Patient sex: M
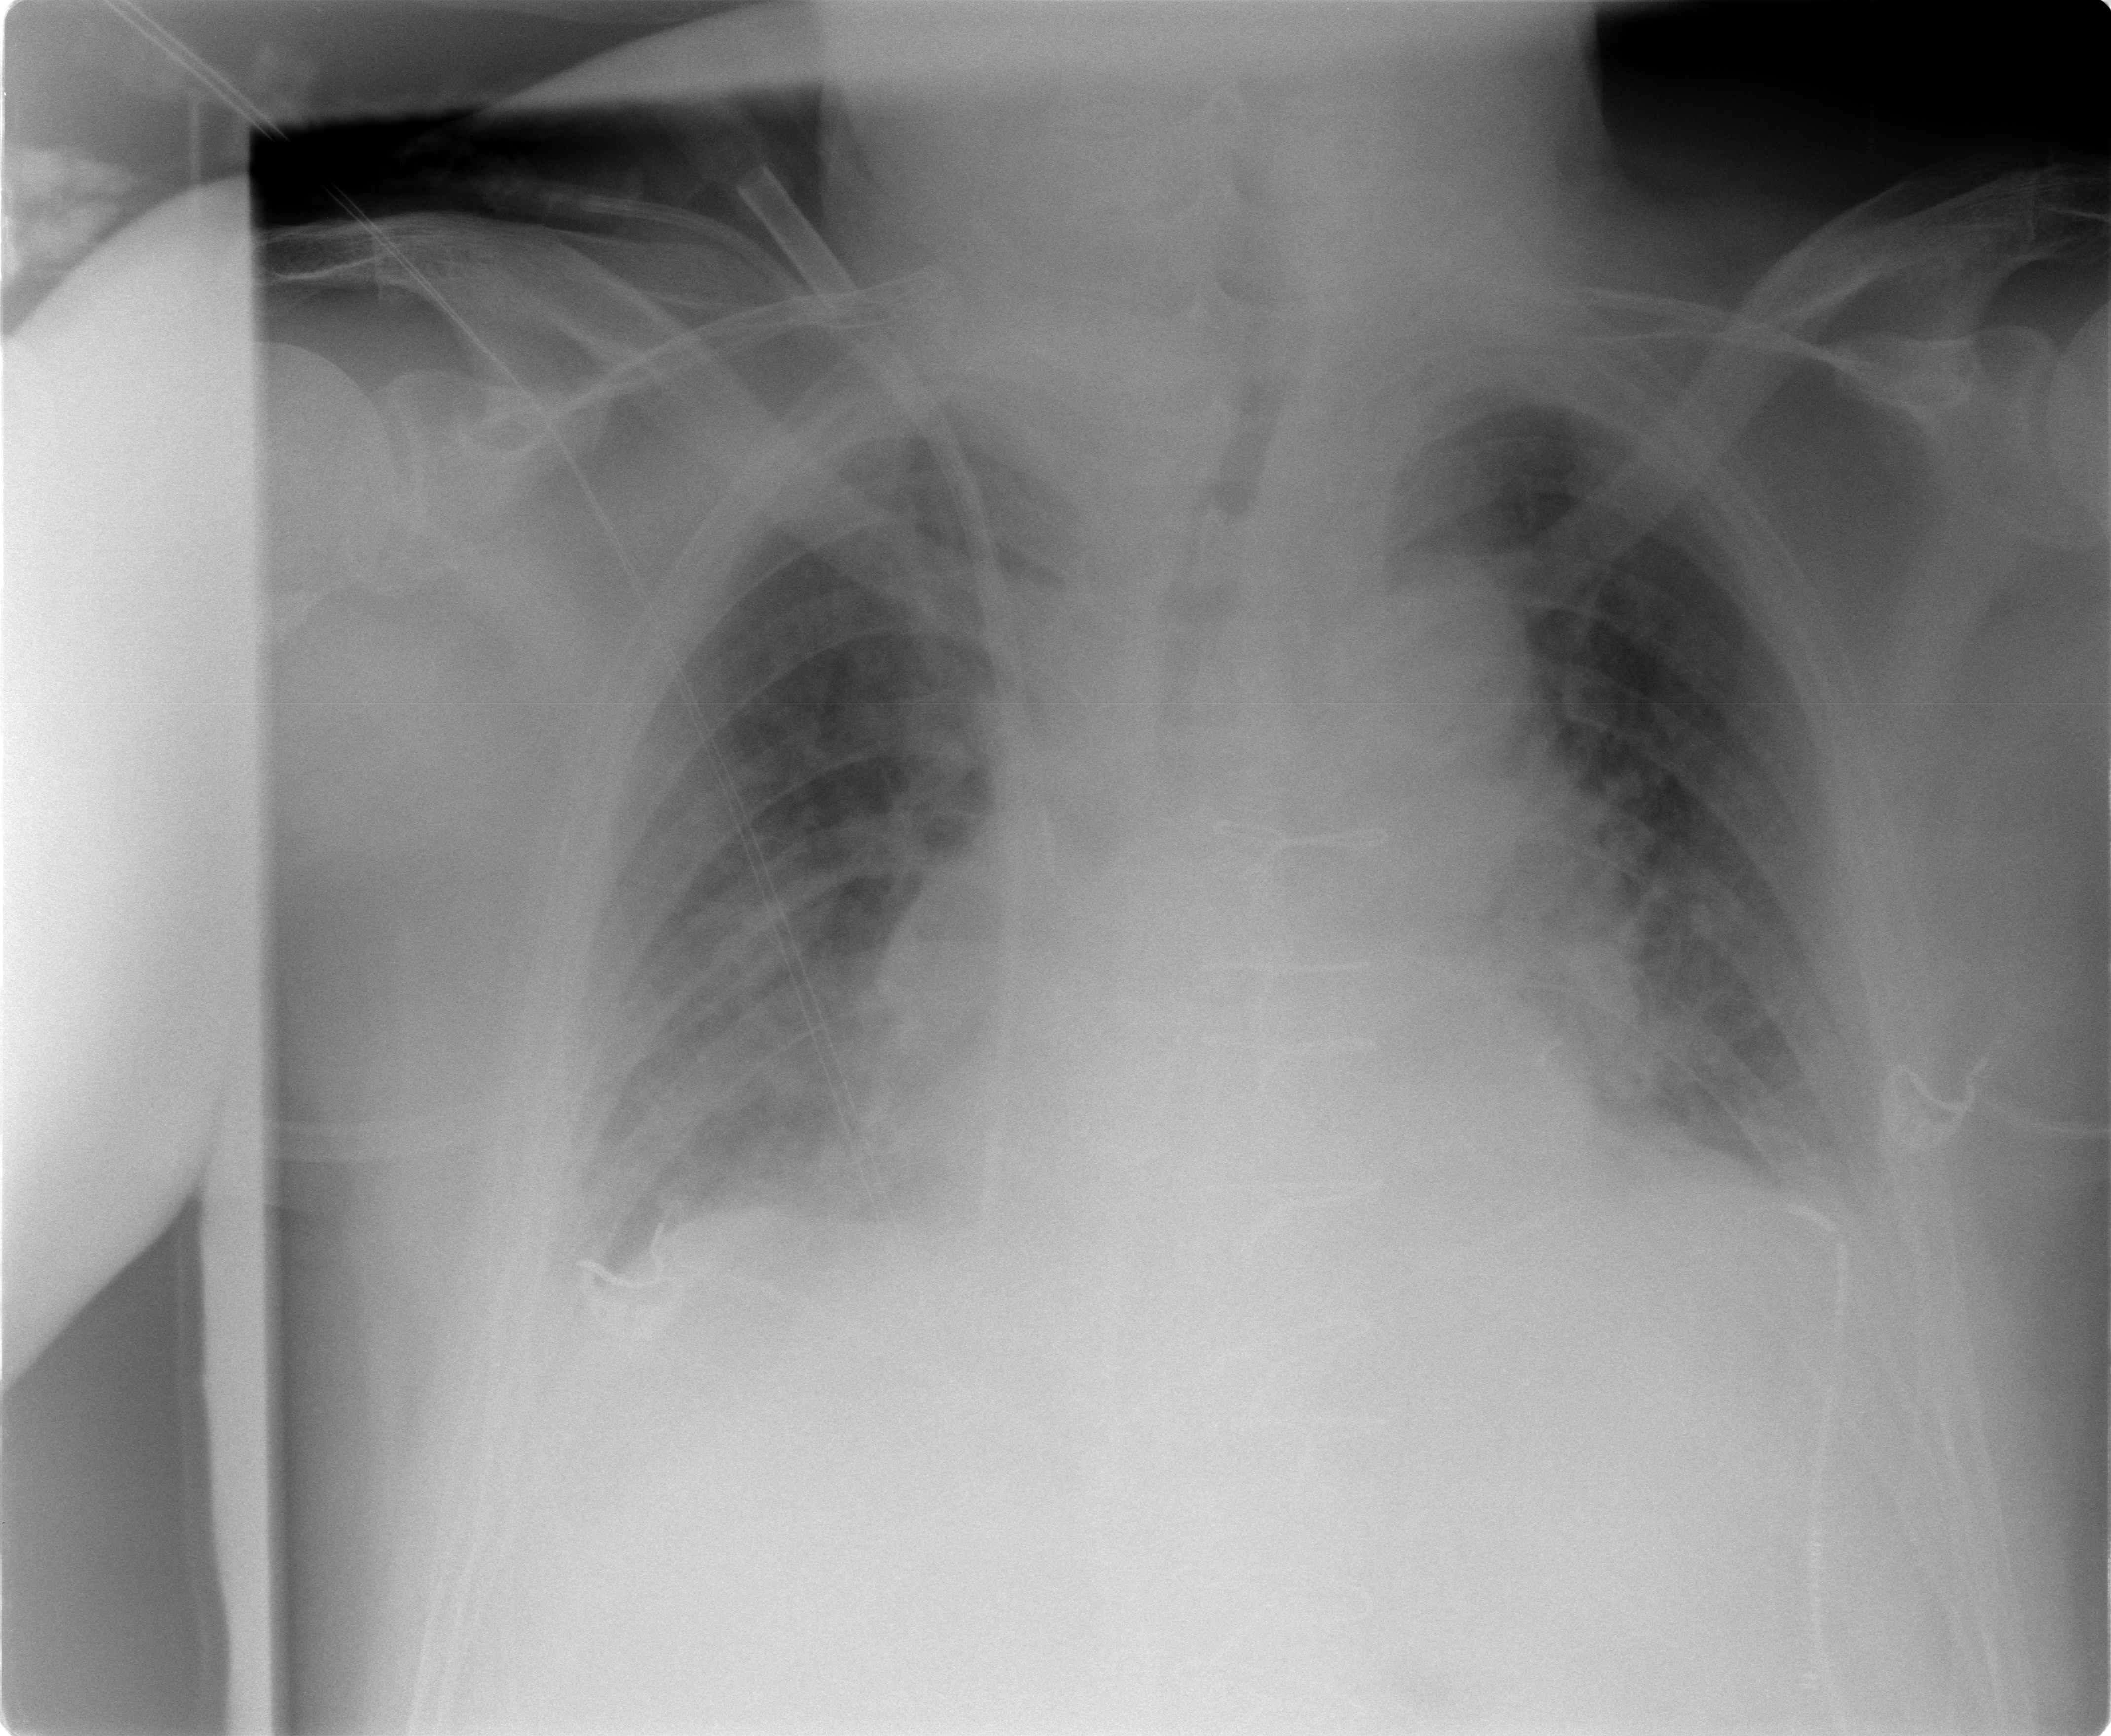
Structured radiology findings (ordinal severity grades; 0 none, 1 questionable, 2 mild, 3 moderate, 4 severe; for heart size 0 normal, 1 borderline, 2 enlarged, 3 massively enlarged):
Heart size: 0
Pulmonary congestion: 2
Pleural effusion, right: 2
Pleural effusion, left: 1
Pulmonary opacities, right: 0
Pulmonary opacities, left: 0
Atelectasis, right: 2
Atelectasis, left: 2